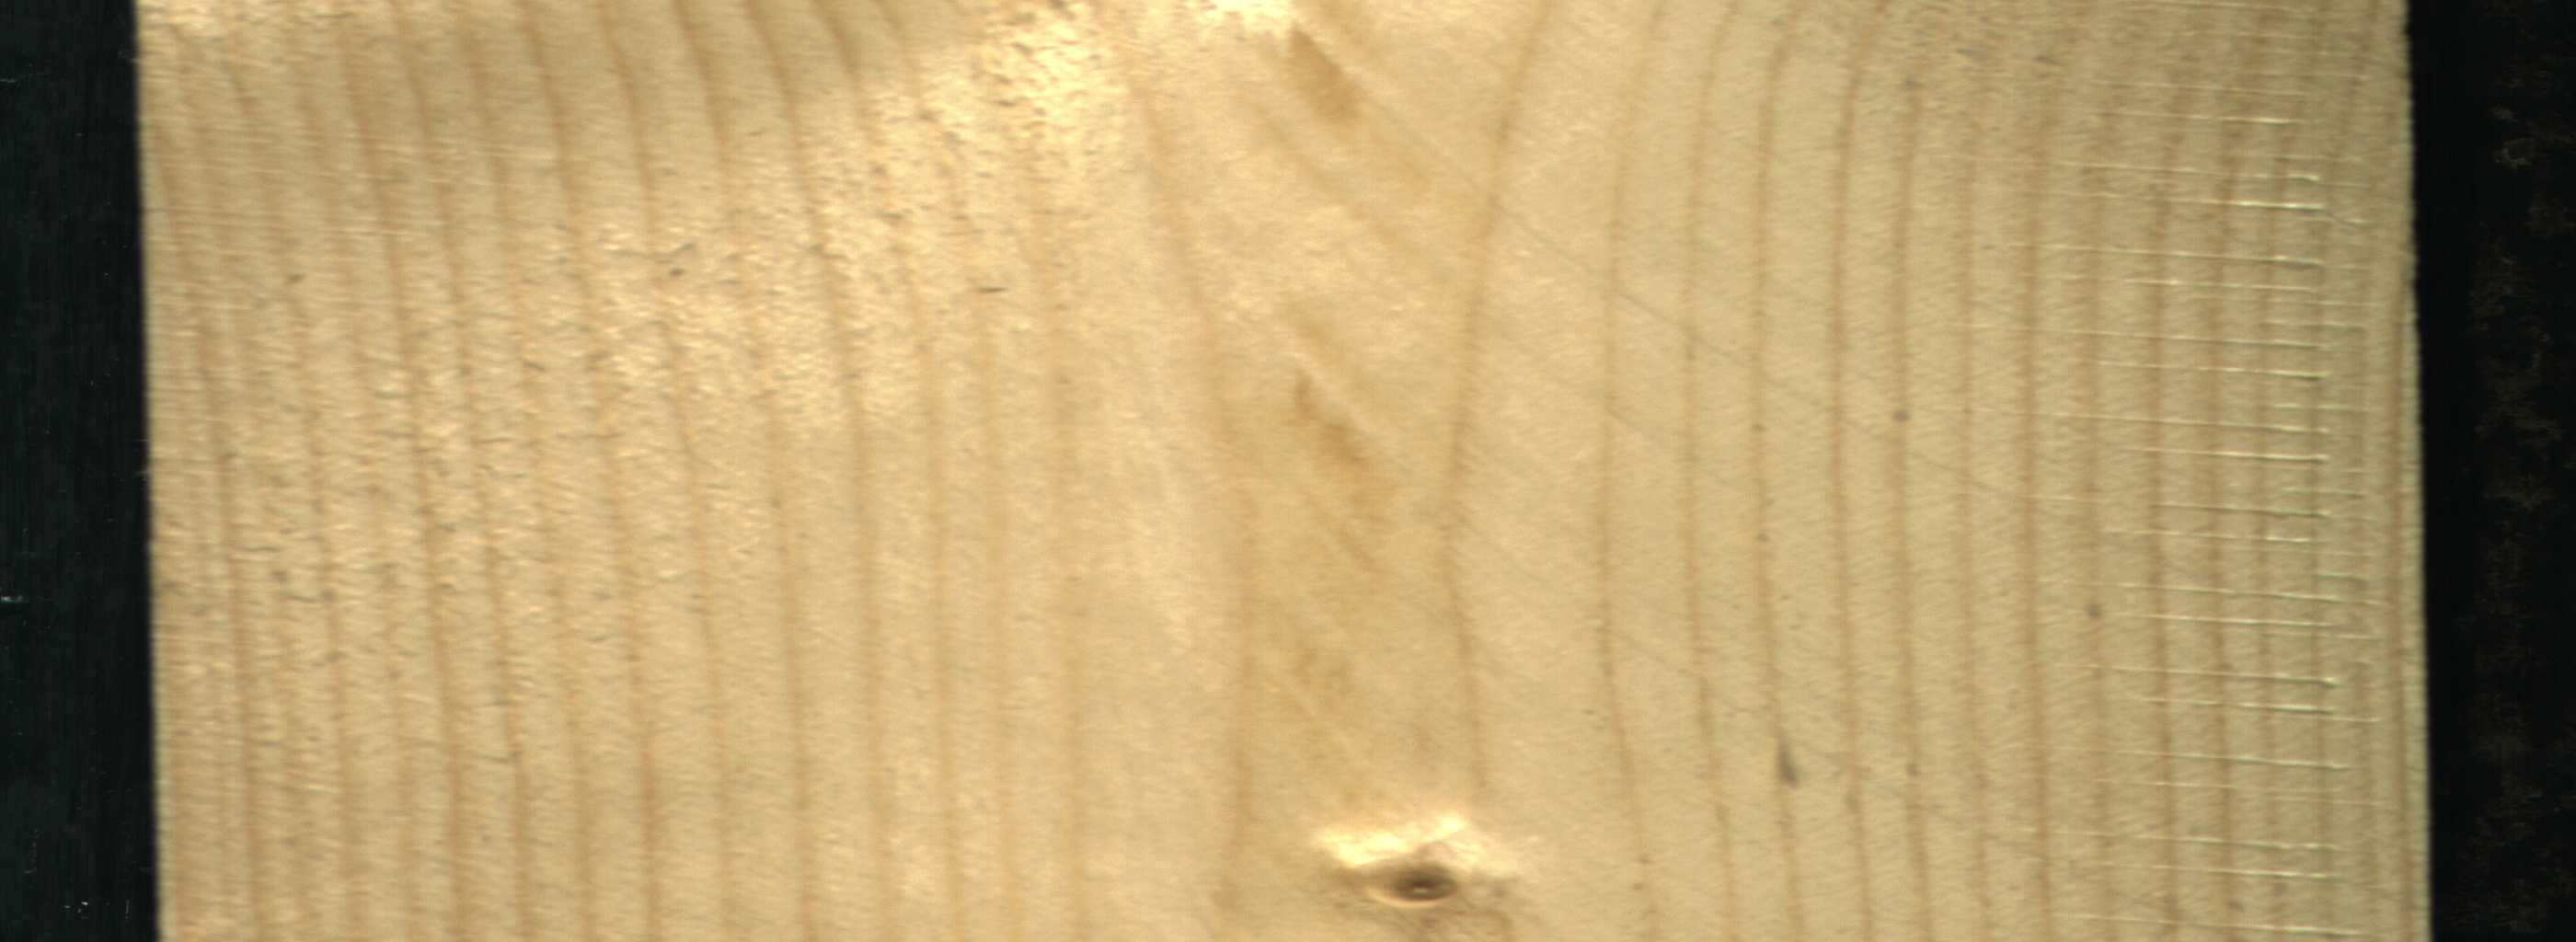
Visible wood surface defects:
Live_Knot